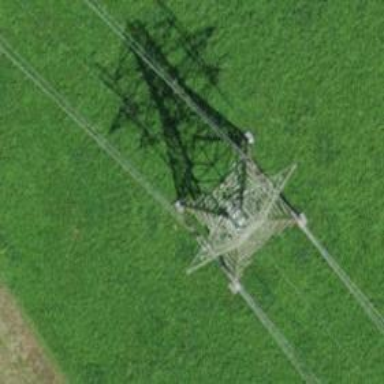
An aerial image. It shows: Power line is depicted.